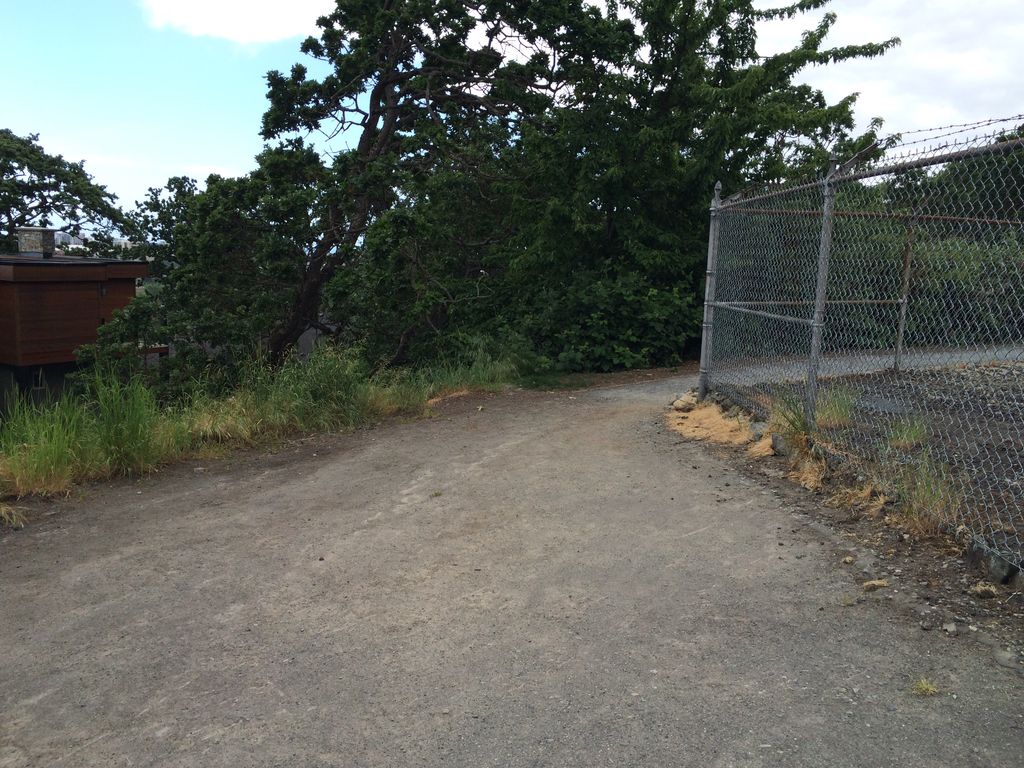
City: victoria